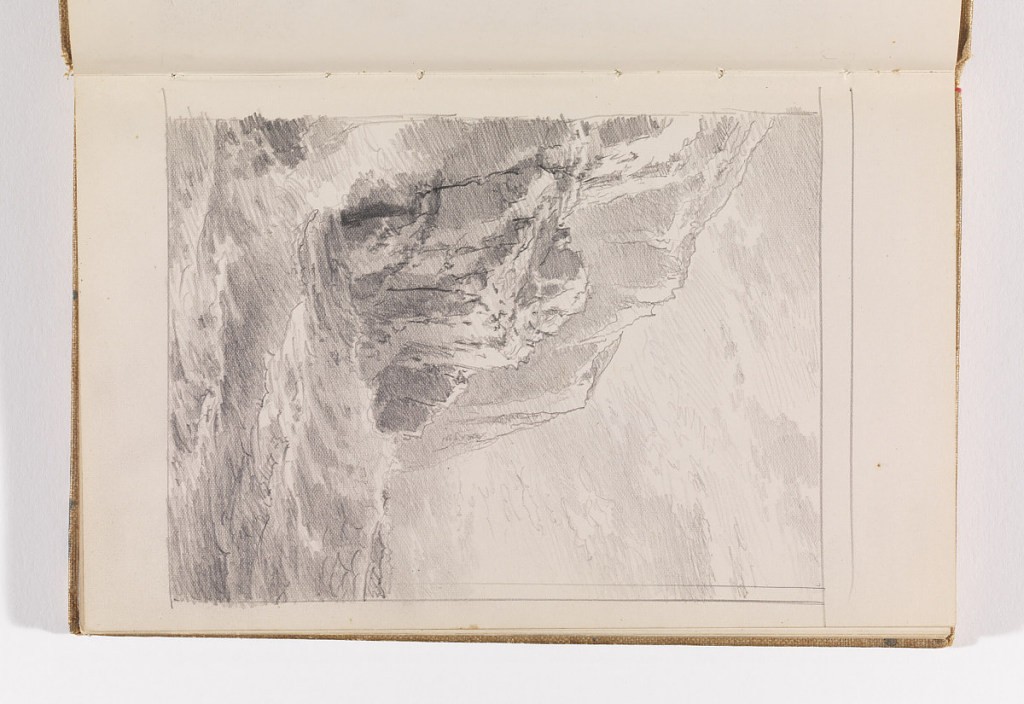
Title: Cornish Sea Coast with Two Rows of Cliffs in Foreground
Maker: William Trost Richards, American, 1833–1905
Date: after 1878
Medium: Graphite on cream wove paper
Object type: Sketchbook folio
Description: Choppy sea in foreground, cliffs of two different heights on right side.